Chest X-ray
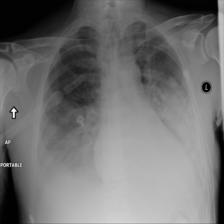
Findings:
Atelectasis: negative
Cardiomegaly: negative
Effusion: negative
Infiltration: positive
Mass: negative
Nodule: negative
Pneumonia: negative
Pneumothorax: negative
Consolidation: positive
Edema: negative
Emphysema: negative
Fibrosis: negative
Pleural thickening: negative
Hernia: negative